Interaction volume radius: 5 \u00c5
Interaction volume height: 15 \u00c5
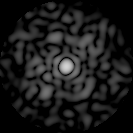
Disorder parameter: 0.843